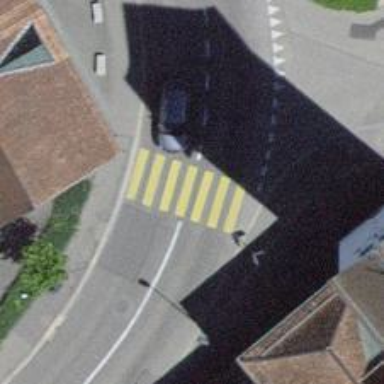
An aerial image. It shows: Uncontrolled zebra crossing on the road.